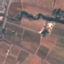
Land use / land cover: PermanentCrop